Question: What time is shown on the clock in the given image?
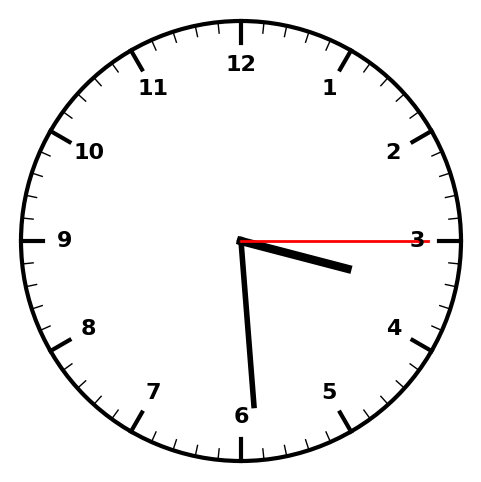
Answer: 03:29:15